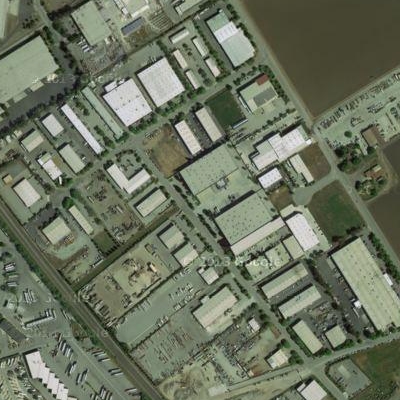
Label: Industry